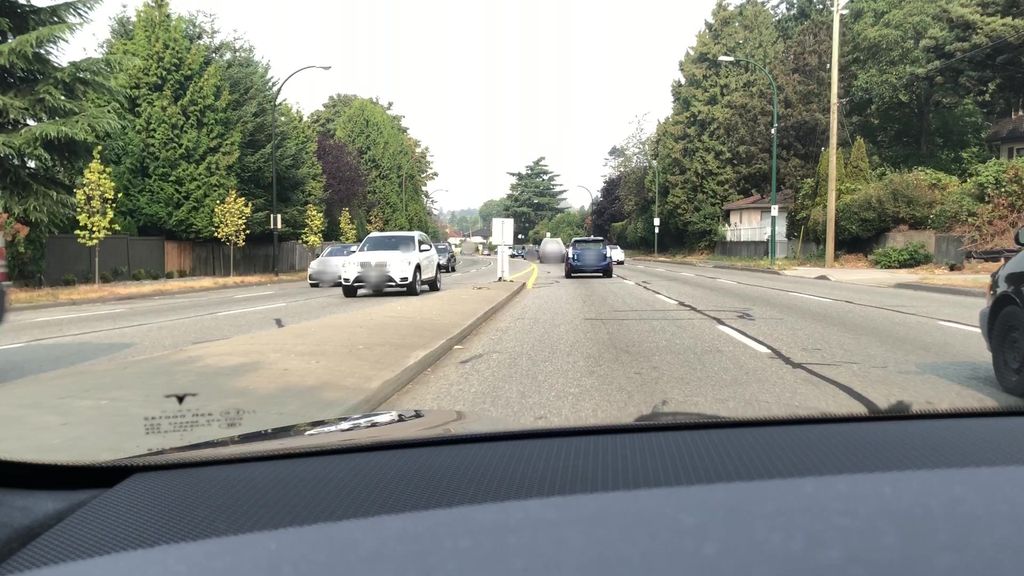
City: vancouver